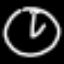
Label: clock